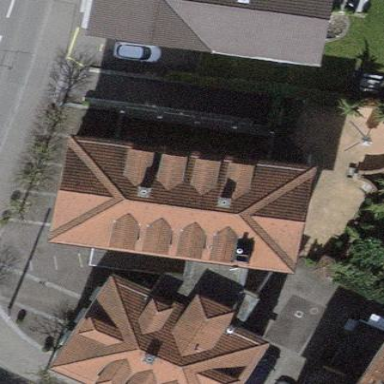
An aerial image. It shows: Restaurant located in apartment building.